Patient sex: M
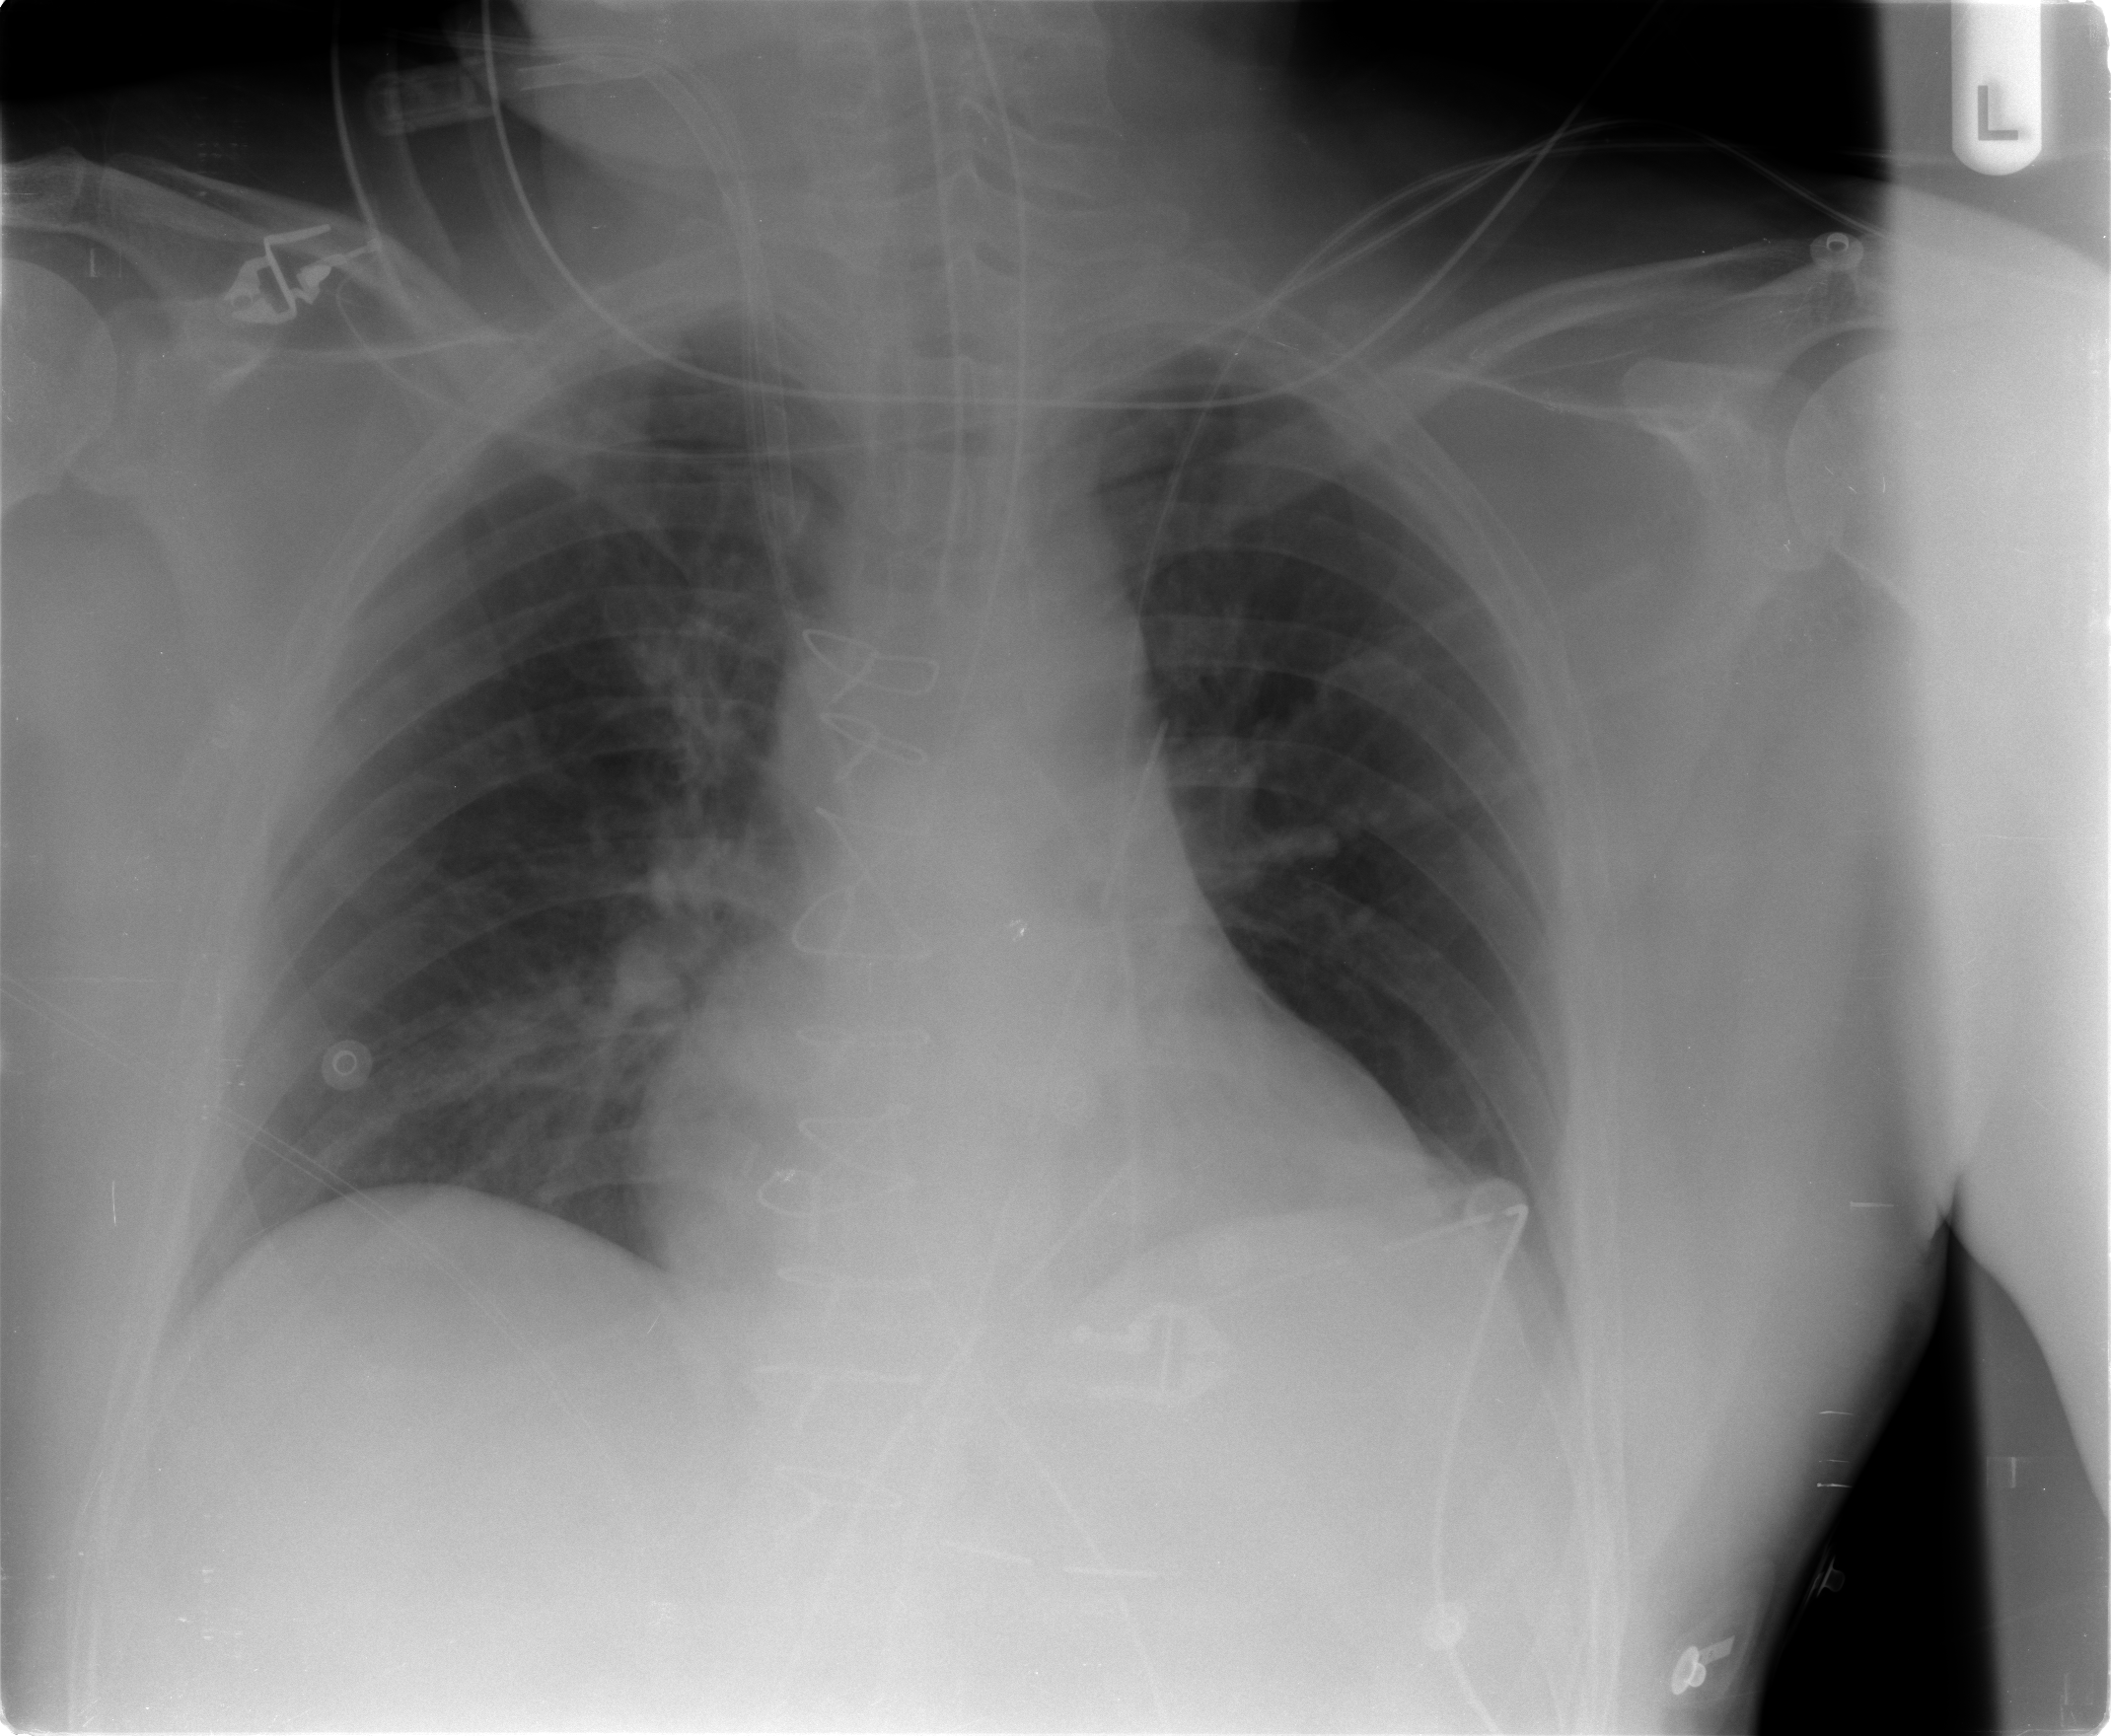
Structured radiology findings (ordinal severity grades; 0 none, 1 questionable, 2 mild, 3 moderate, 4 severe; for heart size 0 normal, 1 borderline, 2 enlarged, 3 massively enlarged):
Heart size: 2
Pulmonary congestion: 0
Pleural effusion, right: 0
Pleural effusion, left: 0
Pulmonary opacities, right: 0
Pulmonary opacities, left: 0
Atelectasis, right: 0
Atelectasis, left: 0